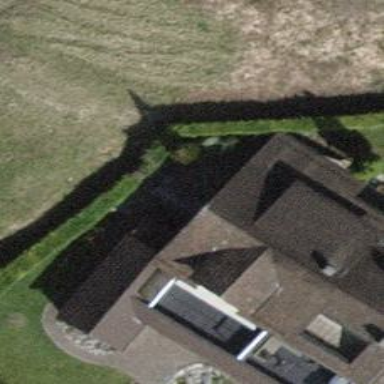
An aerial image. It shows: Detached building.